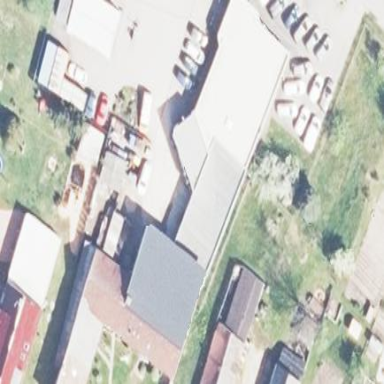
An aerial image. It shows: Building housing car shop offering both dealer and repair services.